Field crop: tomato
Growth stage: 1
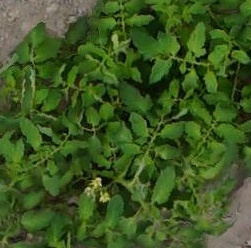
Species: tomato